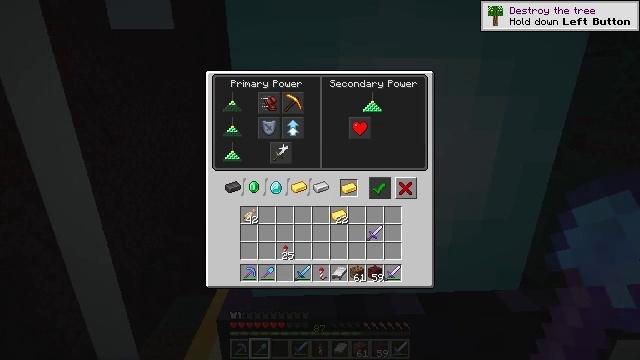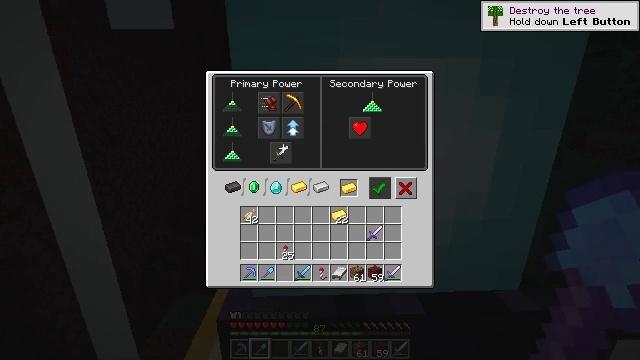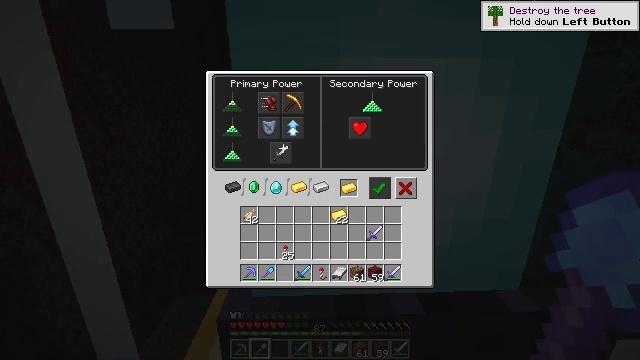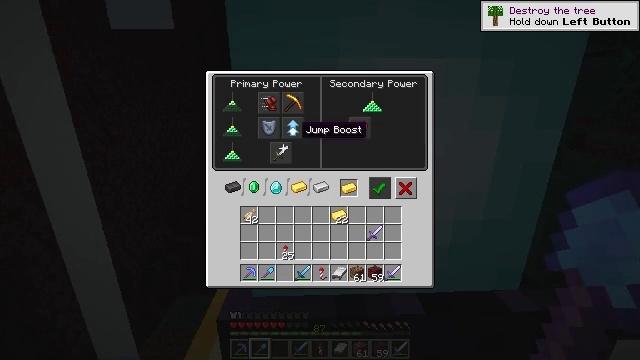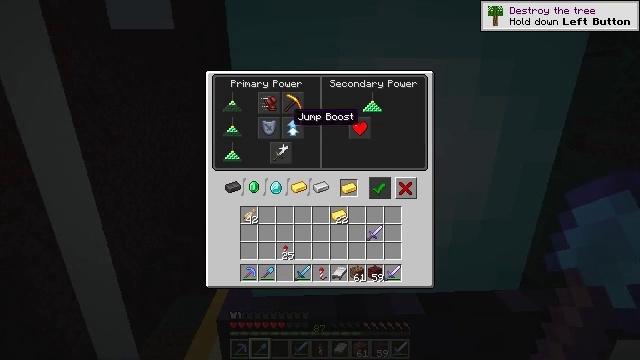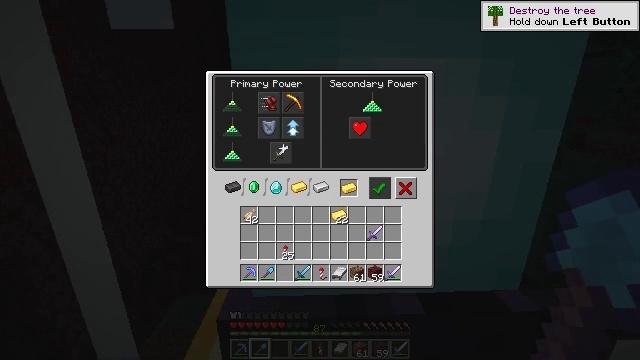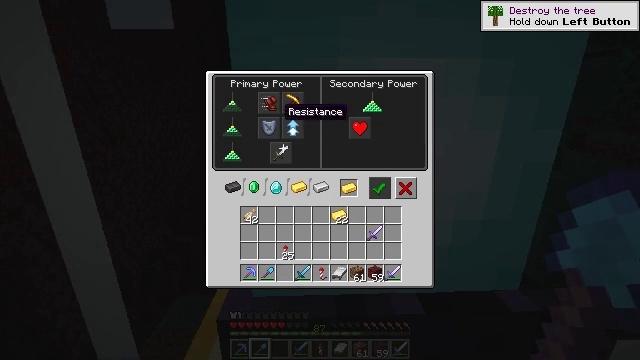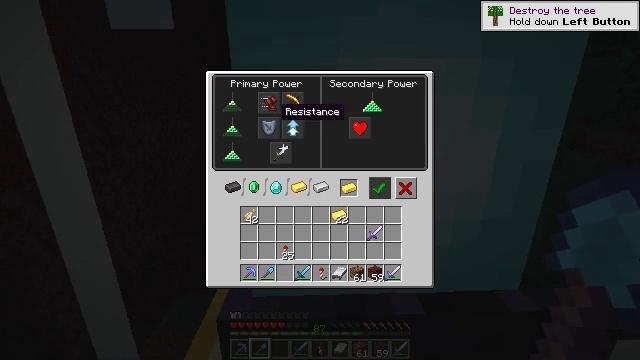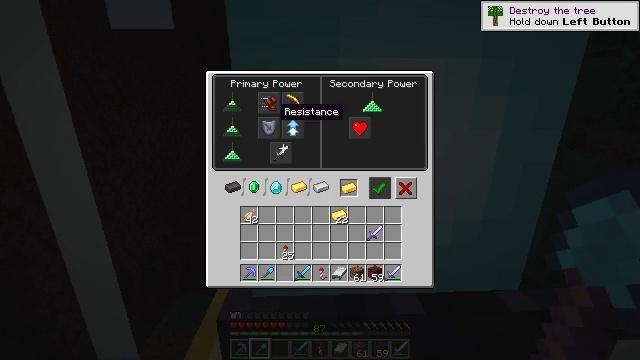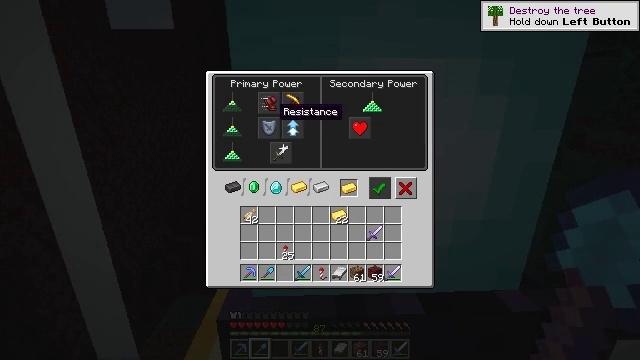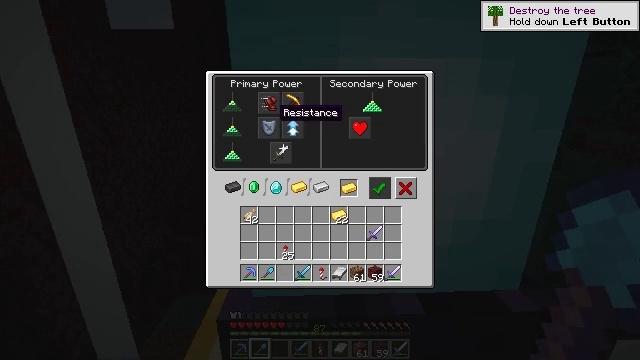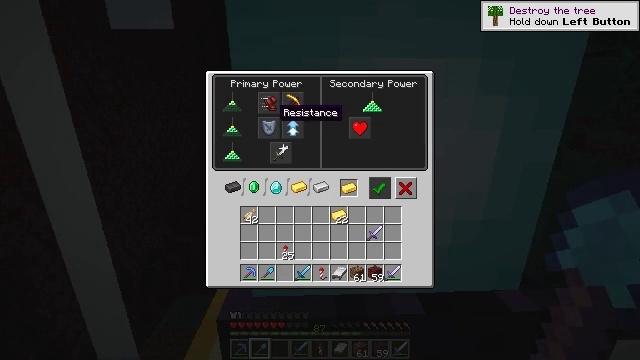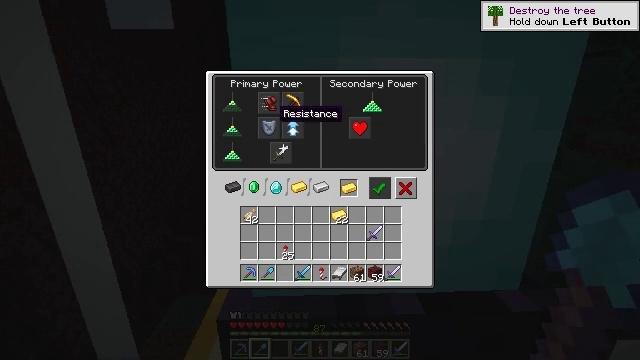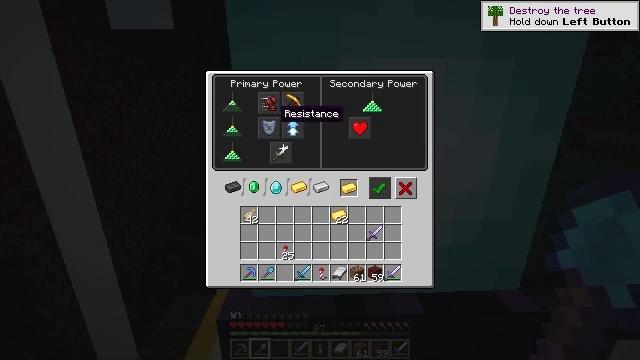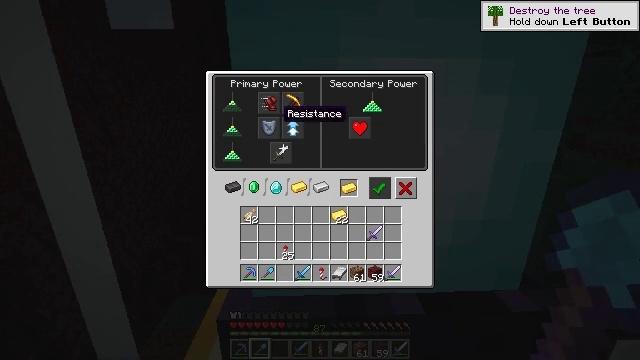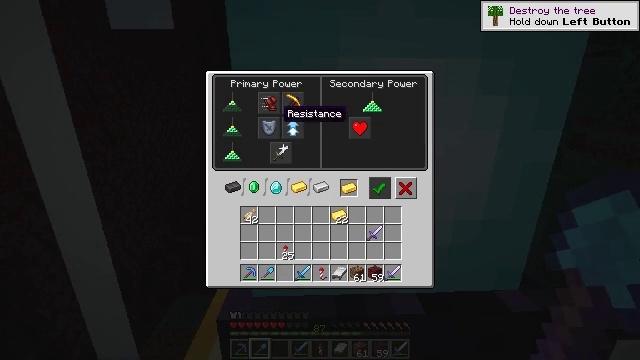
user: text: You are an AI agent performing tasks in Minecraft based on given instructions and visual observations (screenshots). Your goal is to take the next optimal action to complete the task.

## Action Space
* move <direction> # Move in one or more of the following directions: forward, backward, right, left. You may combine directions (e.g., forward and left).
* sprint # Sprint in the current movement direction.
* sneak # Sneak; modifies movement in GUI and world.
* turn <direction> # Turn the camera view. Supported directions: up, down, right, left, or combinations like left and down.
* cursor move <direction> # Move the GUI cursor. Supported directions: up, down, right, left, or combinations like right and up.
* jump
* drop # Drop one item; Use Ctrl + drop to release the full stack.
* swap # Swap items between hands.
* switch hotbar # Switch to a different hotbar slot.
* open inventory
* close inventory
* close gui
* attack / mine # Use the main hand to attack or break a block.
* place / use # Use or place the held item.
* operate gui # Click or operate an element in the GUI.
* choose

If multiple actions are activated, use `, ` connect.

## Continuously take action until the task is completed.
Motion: motion action
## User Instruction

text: Reclaim the beacon for reuse.
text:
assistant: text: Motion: no_op
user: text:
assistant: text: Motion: cursor move left and up
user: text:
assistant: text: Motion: cursor move left and up
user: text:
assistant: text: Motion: cursor move left and up
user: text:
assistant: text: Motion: no_op
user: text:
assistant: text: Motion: no_op
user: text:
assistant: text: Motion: no_op
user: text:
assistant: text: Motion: no_op
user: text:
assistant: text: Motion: no_op
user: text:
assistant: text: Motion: no_op
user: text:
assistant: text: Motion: no_op
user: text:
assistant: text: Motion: no_op
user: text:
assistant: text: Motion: no_op
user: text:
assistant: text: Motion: no_op
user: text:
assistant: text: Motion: no_op
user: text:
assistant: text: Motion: no_op
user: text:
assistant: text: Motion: no_op
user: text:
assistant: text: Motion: no_op
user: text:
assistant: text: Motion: no_op
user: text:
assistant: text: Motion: no_op
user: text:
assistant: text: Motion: no_op
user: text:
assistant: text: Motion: no_op
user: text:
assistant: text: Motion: operate gui
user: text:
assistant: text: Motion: operate gui
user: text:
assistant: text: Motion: no_op
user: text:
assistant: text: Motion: no_op
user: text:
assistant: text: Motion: no_op
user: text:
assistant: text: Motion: no_op
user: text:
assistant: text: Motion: no_op
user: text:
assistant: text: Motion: operate gui